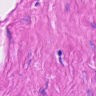
Metastatic tissue present: no